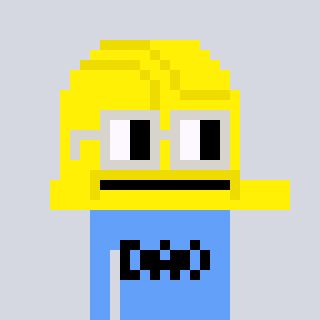
a pixel art character with square light gray glasses, a construction helmet-shaped head and a blue-colored body on a cool background